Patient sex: M
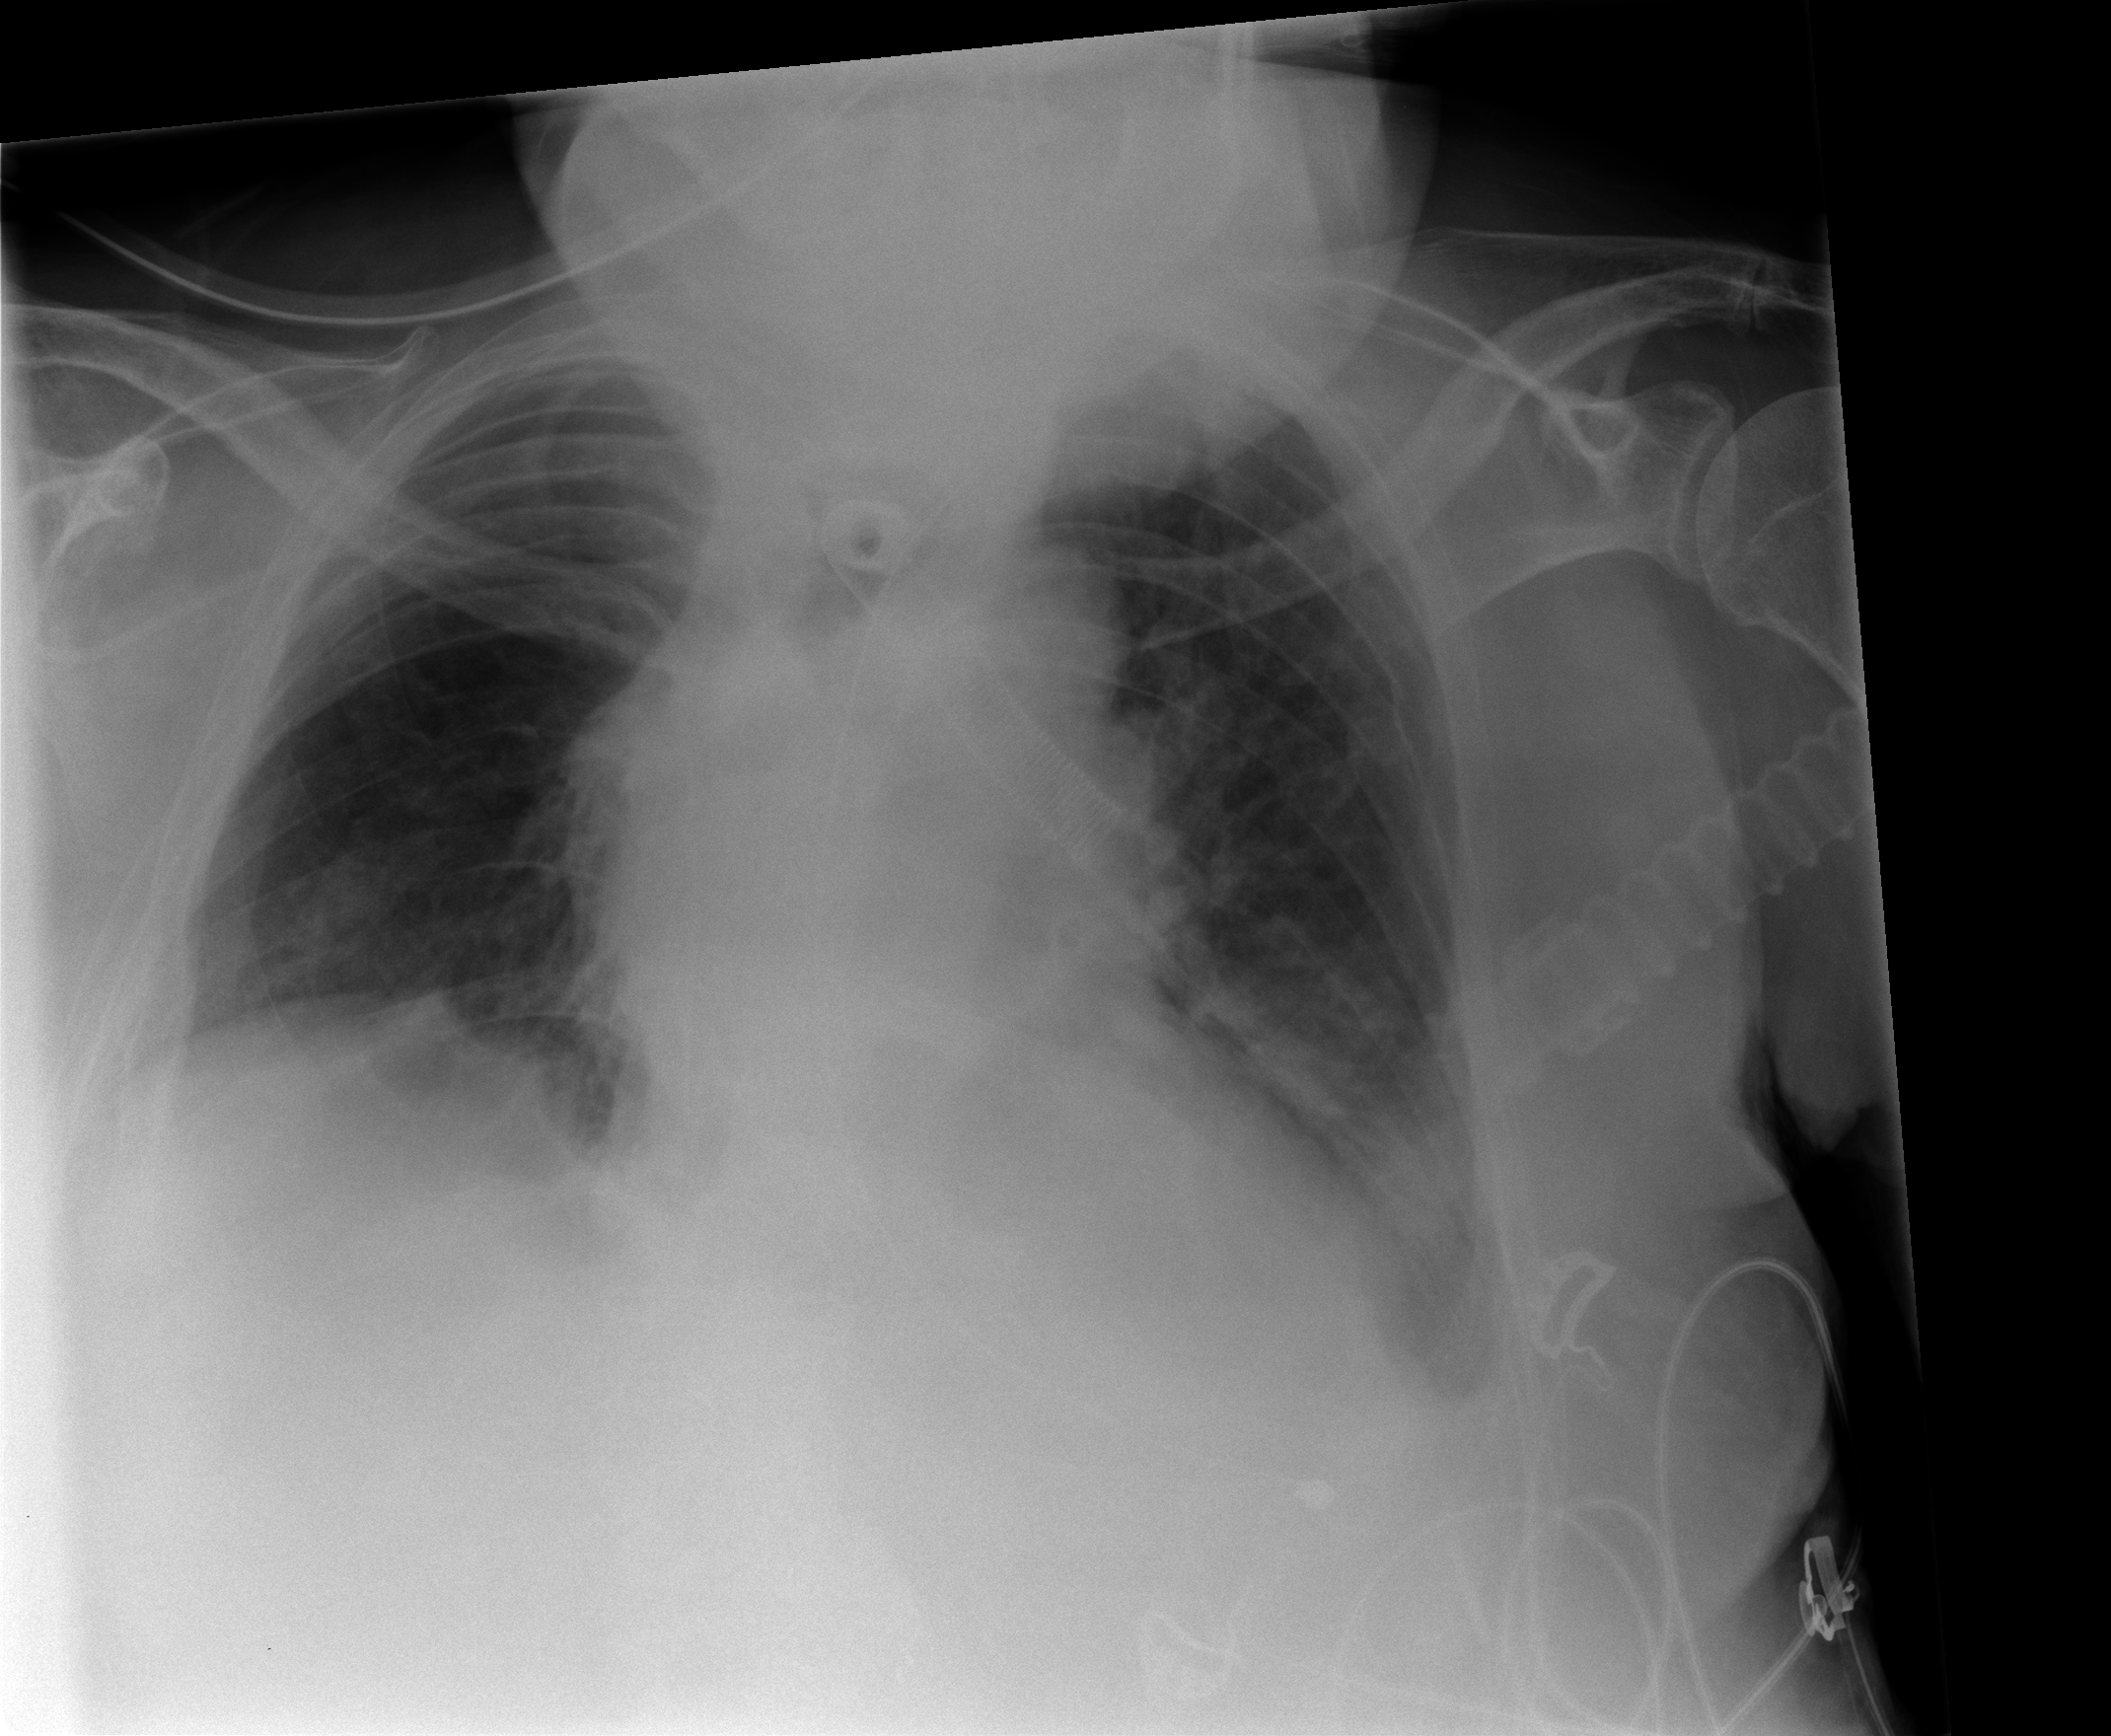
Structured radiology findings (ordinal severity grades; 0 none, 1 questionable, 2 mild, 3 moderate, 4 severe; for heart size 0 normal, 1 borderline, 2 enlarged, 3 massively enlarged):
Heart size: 2
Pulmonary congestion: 2
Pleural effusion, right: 2
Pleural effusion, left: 2
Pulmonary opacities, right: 0
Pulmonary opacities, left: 0
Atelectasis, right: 2
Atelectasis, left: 2